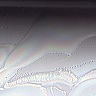
Metastatic tissue present: no